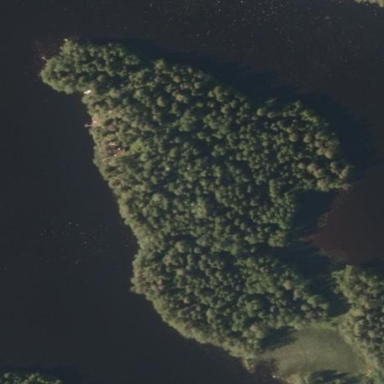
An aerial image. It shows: Island.